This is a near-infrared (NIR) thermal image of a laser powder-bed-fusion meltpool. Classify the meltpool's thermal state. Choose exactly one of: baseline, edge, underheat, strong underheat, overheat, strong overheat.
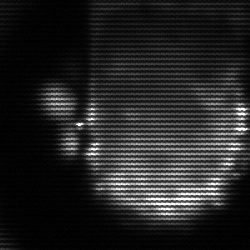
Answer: baseline